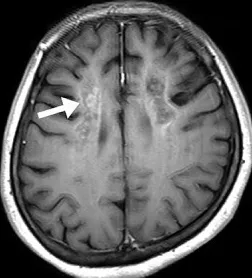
Brain MRI 1 year after the start of the therapy. (B) Gadolinium contrast-enhanced signal levels are still sustained compared to those 1 year ago in the white matter of the frontal lobe on the T1-weighted image.
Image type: radiology (mri)